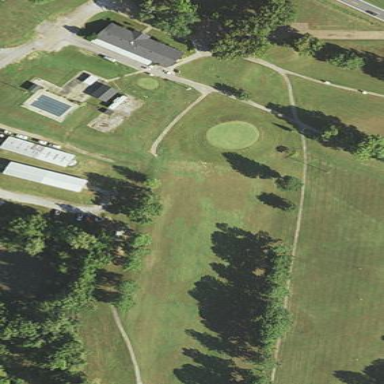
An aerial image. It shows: Golf fairway covered with lush grass.